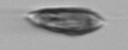
Label: Prorocentrum_triestinum